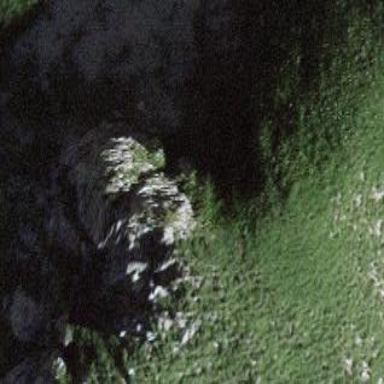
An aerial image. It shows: Landscape of bare rock.